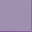
Piece: xx